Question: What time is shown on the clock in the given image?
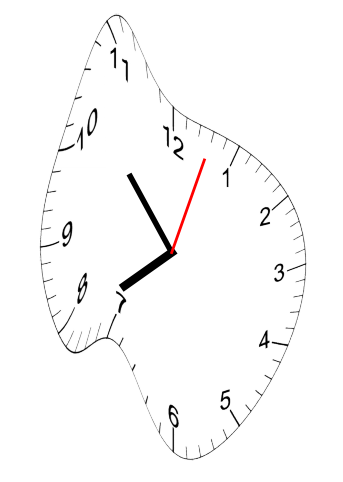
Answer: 07:53:03